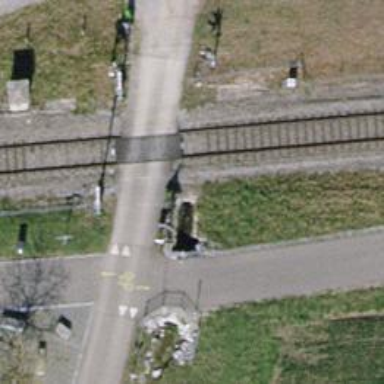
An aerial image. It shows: Level crossing on the railway with lights and full barrier.